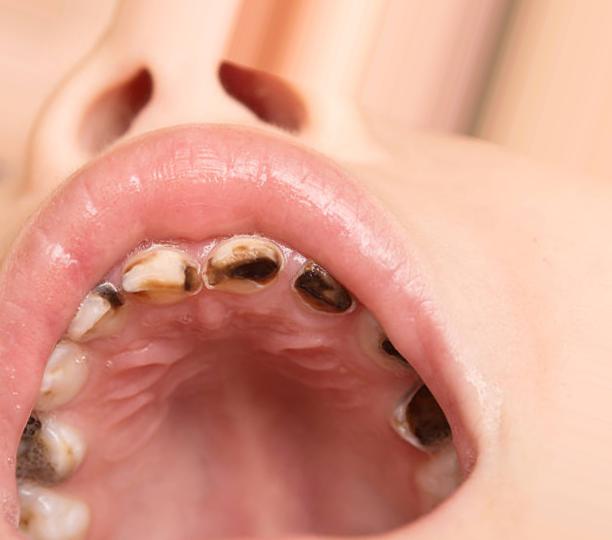
Condition: Caries